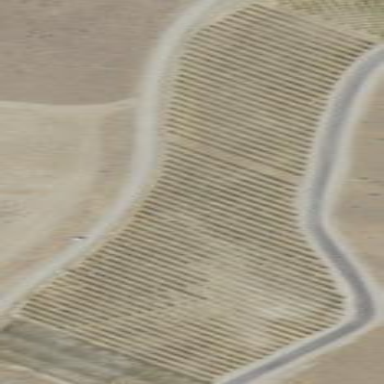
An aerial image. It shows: Vineyard with grape crops.